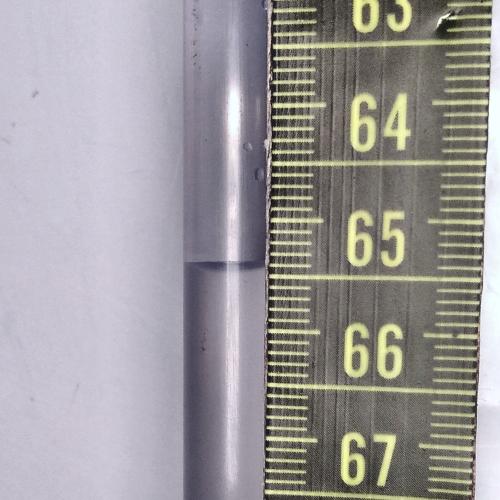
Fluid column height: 65.4 cm